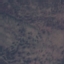
Land use / land cover: HerbaceousVegetation